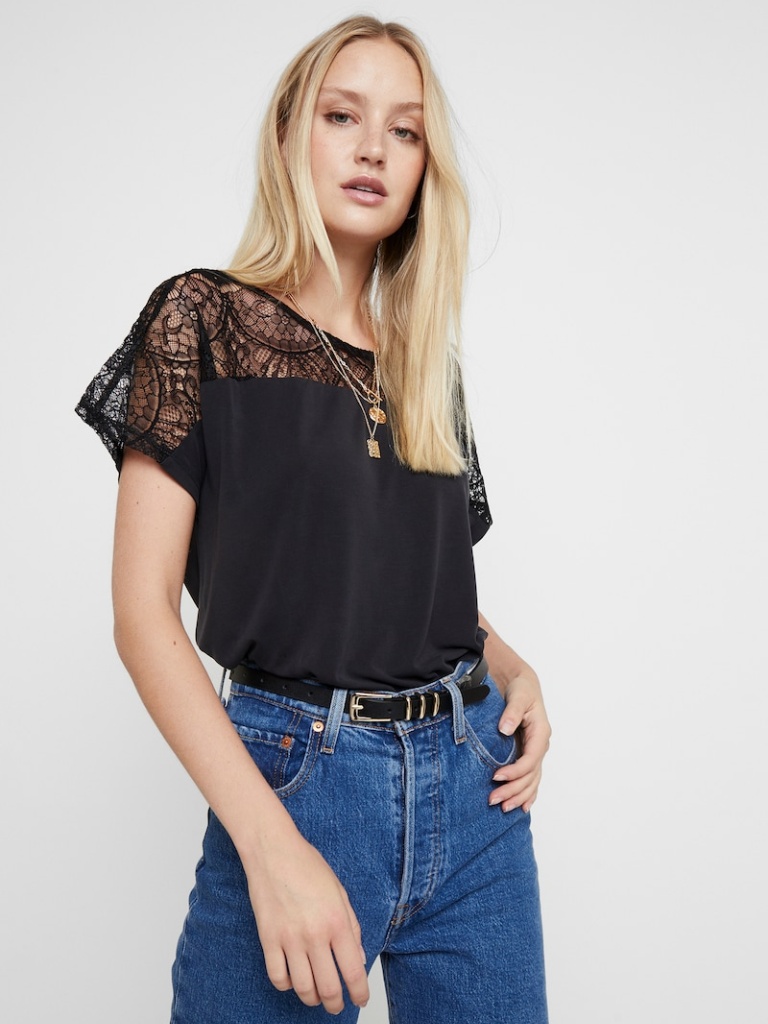
lace relaxed short sleeve hip length Fully Tucked in crew blouse